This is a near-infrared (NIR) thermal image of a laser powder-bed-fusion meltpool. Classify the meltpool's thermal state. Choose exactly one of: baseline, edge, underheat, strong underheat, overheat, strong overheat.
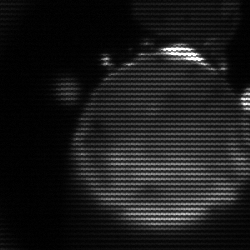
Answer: edge